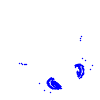
Particle: electron